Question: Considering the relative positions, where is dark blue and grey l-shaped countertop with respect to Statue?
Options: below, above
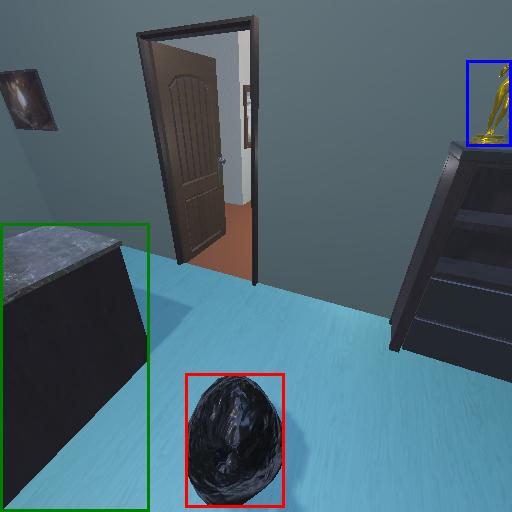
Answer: below